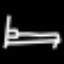
Label: bed